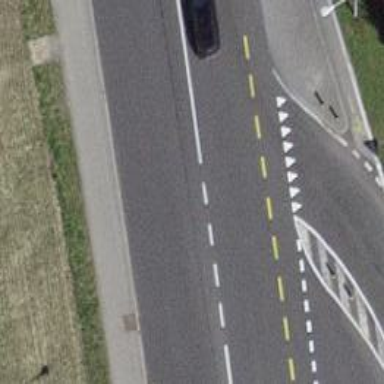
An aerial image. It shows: Secondary road with asphalt surface and designated cycle lane.